Field crop: tomato
Growth stage: 1
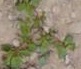
Species: portulaca